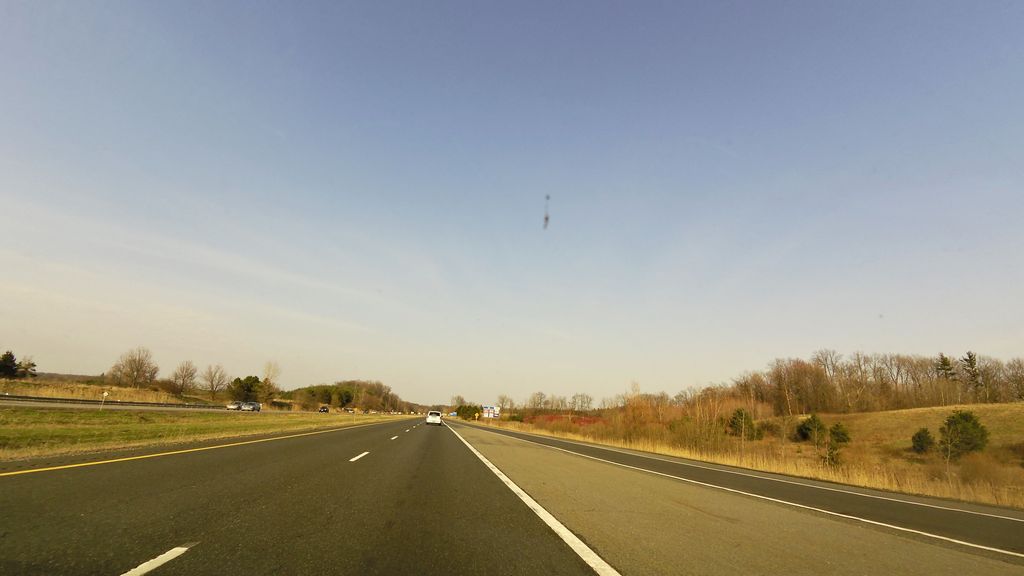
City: hamilton